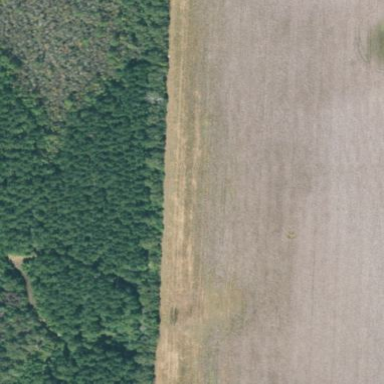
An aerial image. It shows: Mixed woodland with various types of leaves.